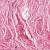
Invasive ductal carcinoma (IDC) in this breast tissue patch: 0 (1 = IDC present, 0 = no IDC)